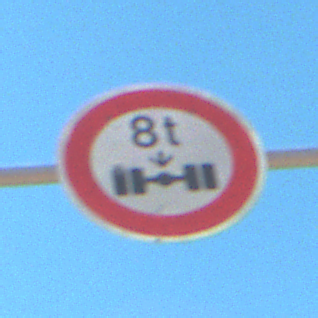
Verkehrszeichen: TatsaechlicheAchslast
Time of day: Midday
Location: Outdoor (Nature)
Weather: PartlyCloudy
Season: NotSpecified
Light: Natural